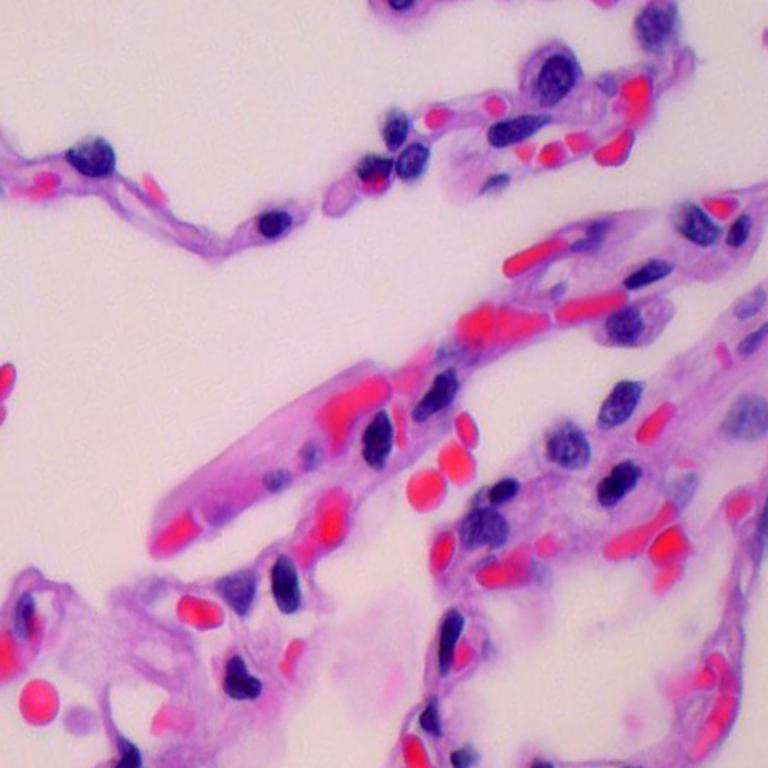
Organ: lung
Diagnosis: benign